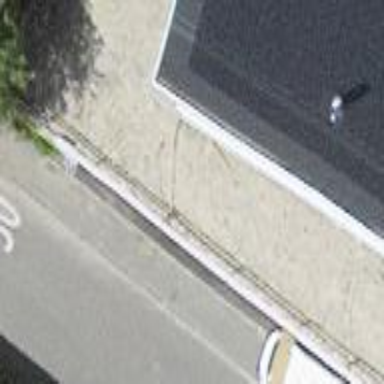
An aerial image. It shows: Garage building.